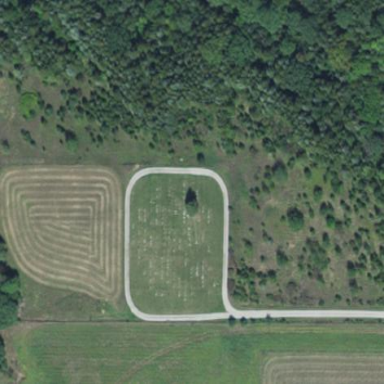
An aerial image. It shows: Cemetery.